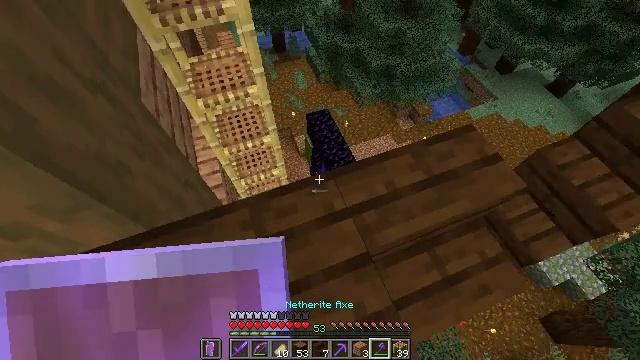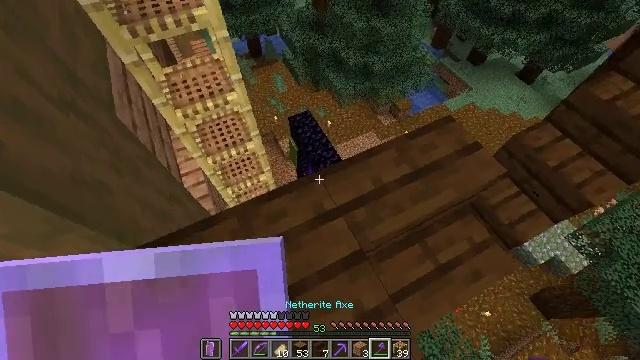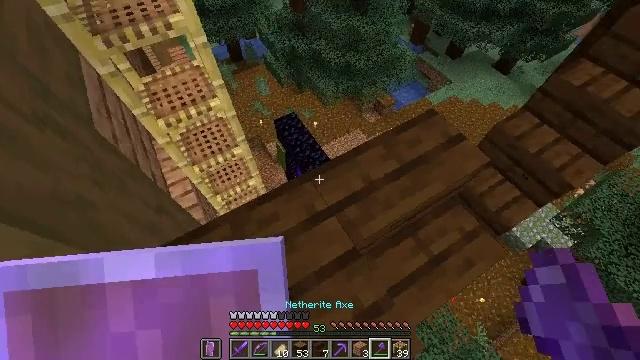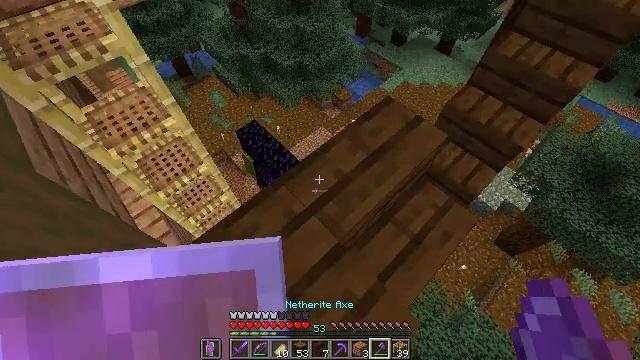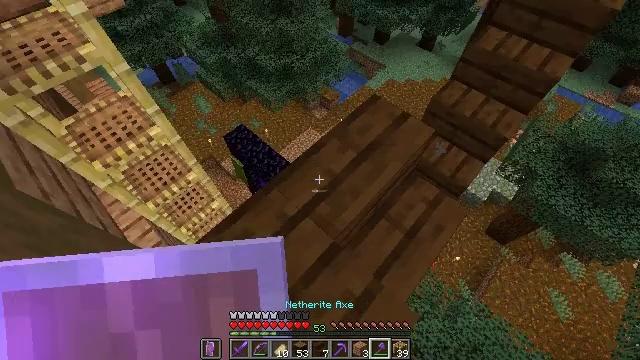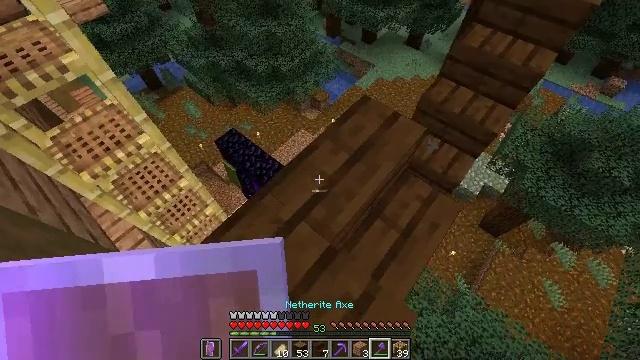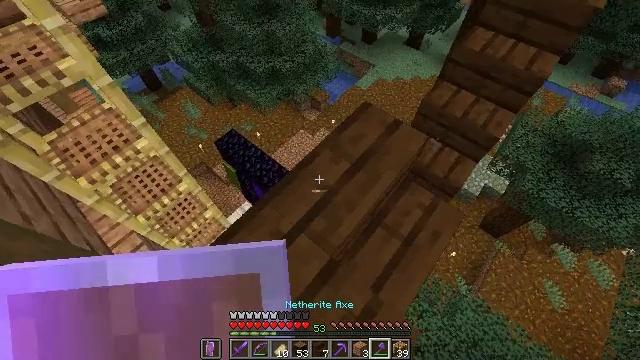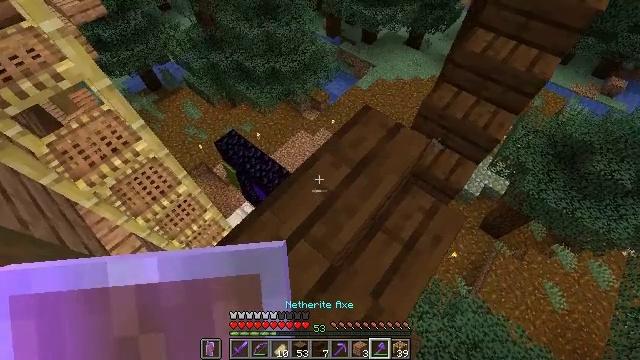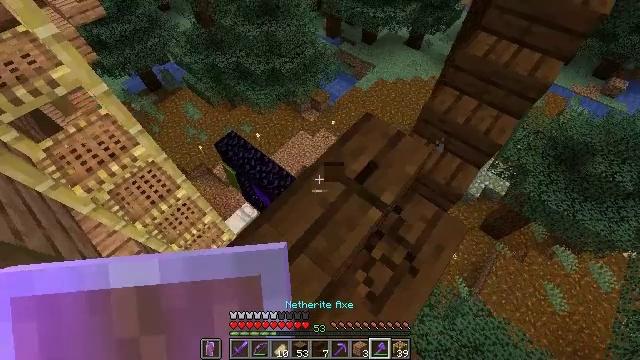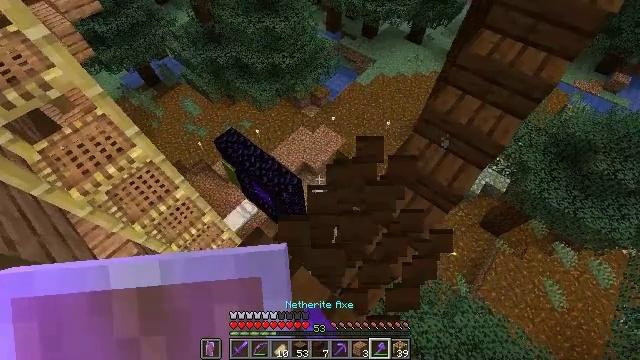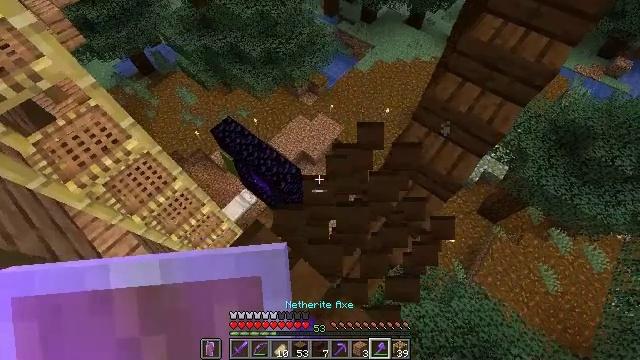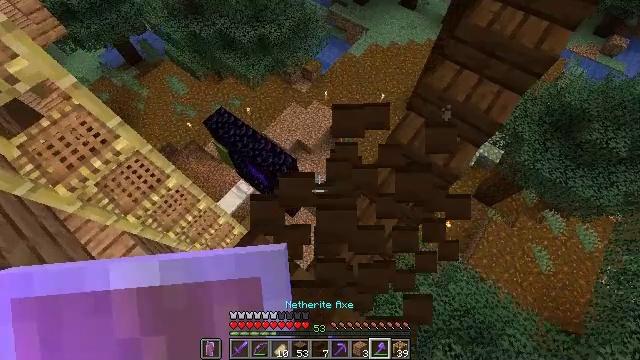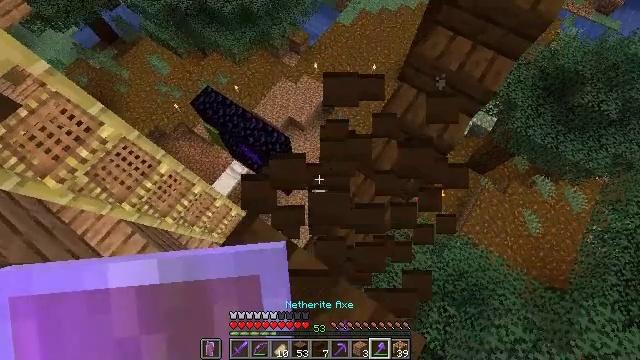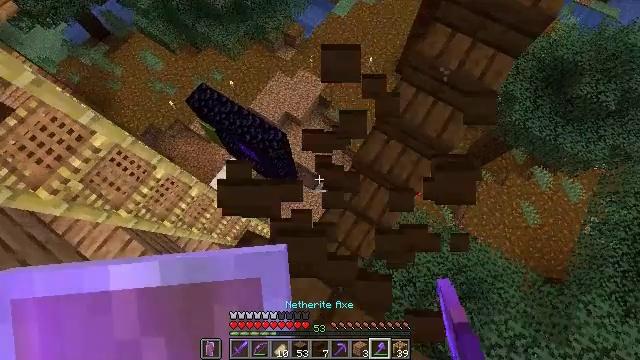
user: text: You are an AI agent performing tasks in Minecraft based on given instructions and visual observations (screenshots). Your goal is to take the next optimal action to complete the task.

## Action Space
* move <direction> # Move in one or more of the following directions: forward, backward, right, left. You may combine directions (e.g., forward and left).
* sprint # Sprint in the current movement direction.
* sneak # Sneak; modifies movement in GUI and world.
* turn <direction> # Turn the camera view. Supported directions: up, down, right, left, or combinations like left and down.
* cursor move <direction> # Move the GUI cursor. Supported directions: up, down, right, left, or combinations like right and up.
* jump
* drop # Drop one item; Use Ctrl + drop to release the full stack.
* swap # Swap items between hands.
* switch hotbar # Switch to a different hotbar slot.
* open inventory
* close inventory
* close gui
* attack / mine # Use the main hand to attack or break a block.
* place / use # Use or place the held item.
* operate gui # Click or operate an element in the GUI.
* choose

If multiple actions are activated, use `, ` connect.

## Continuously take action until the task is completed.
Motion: motion action
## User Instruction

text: Harvest the dark oak stairs for reuse.
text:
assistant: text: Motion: sneak, turn right
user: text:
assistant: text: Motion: sneak, turn right
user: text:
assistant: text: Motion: sneak, turn right
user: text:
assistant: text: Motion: sneak, turn right
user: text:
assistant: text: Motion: move forward, sneak, turn right
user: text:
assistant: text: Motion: move forward, sneak
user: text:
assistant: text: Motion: move forward, sneak
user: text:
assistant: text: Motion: move forward, sneak, attack / mine
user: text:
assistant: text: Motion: move forward, sneak, turn down, attack / mine
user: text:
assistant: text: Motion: move forward, sneak, turn down, attack / mine
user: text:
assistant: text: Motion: move forward, sneak, turn right and down, attack / mine
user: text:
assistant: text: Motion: move forward, sneak, turn right and down, attack / mine
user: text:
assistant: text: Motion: move forward, sneak, turn right and down, attack / mine
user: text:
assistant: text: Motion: sneak, attack / mine